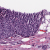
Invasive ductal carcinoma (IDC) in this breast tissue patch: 1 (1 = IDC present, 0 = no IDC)